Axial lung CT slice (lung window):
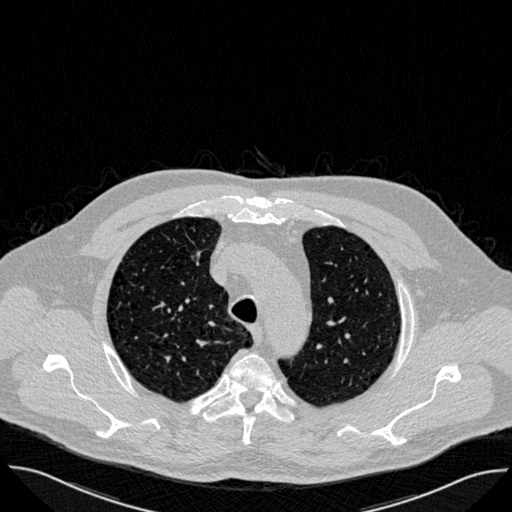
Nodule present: no